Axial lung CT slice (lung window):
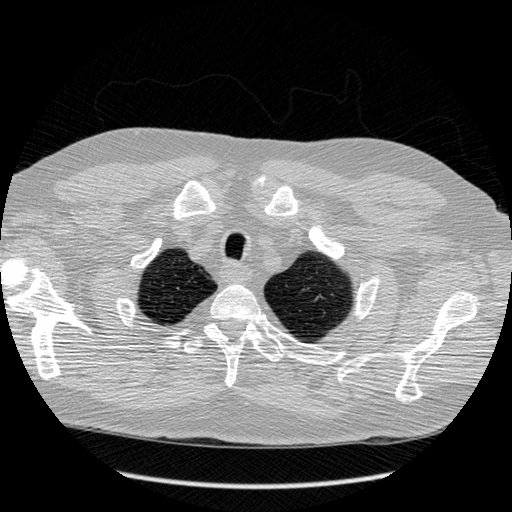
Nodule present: no